Question: I add some tables in master database wrongly. Now, I try to drop these tables but I'm getting this error:
> Drop failed for Table 'dbo.COUNTRIES'.
Could not drop object 'dbo.COUNTRIES' because it is referenced by a FOREIGN KEY constraint. (Microsoft SQL Server, Error: 3726)

How I drop these tables in my master db?
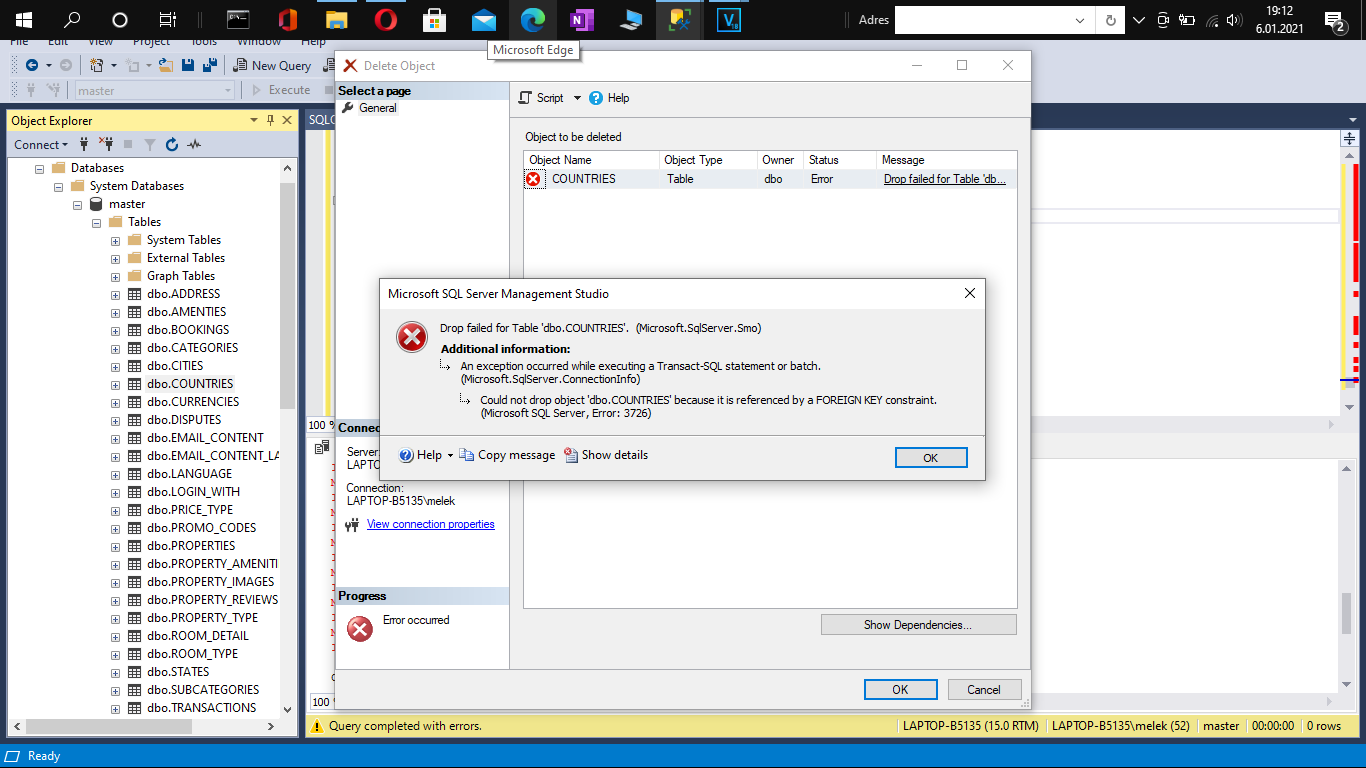
Answer: The fastest way is to drop all your table from the "detail" windows of the object explorer and to re-click on the OK button many times until all the icons of deleted tables disappears